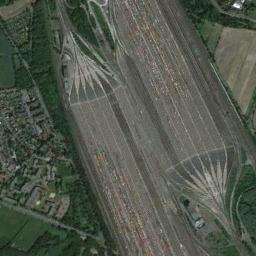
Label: railway_station